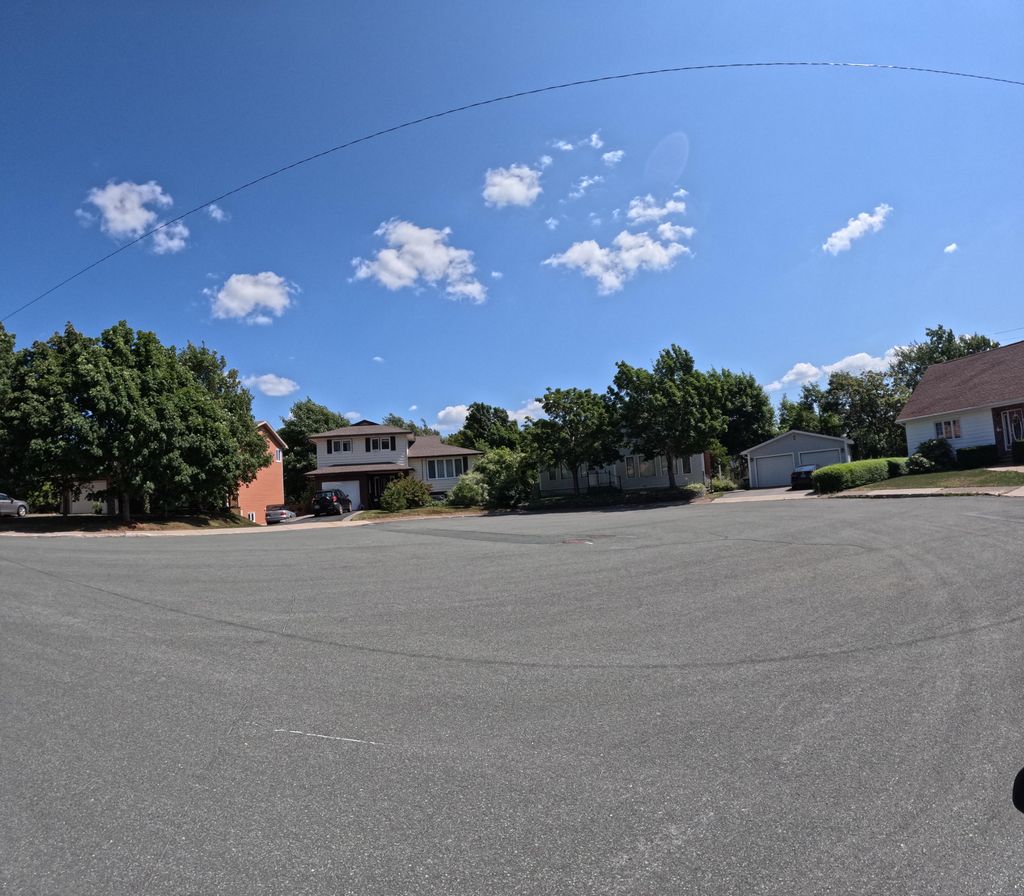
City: st_johns